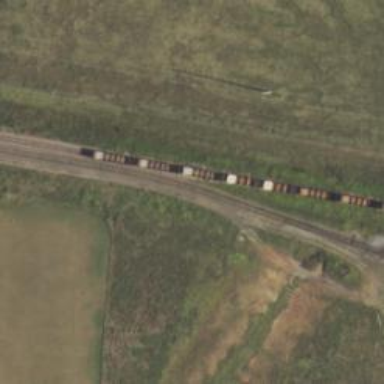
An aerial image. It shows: Railway track.